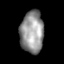
Tissue: lung
Cell type: Epithelial cells
Senescence score: 0.2088
Nuclear area (px): 973
Mean DAPI intensity: 147.012